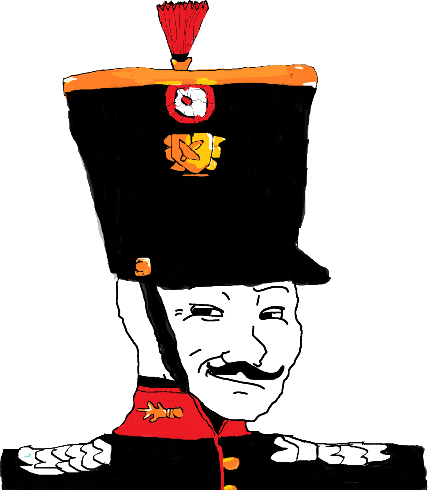
Label: 5_Smugjak